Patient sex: F
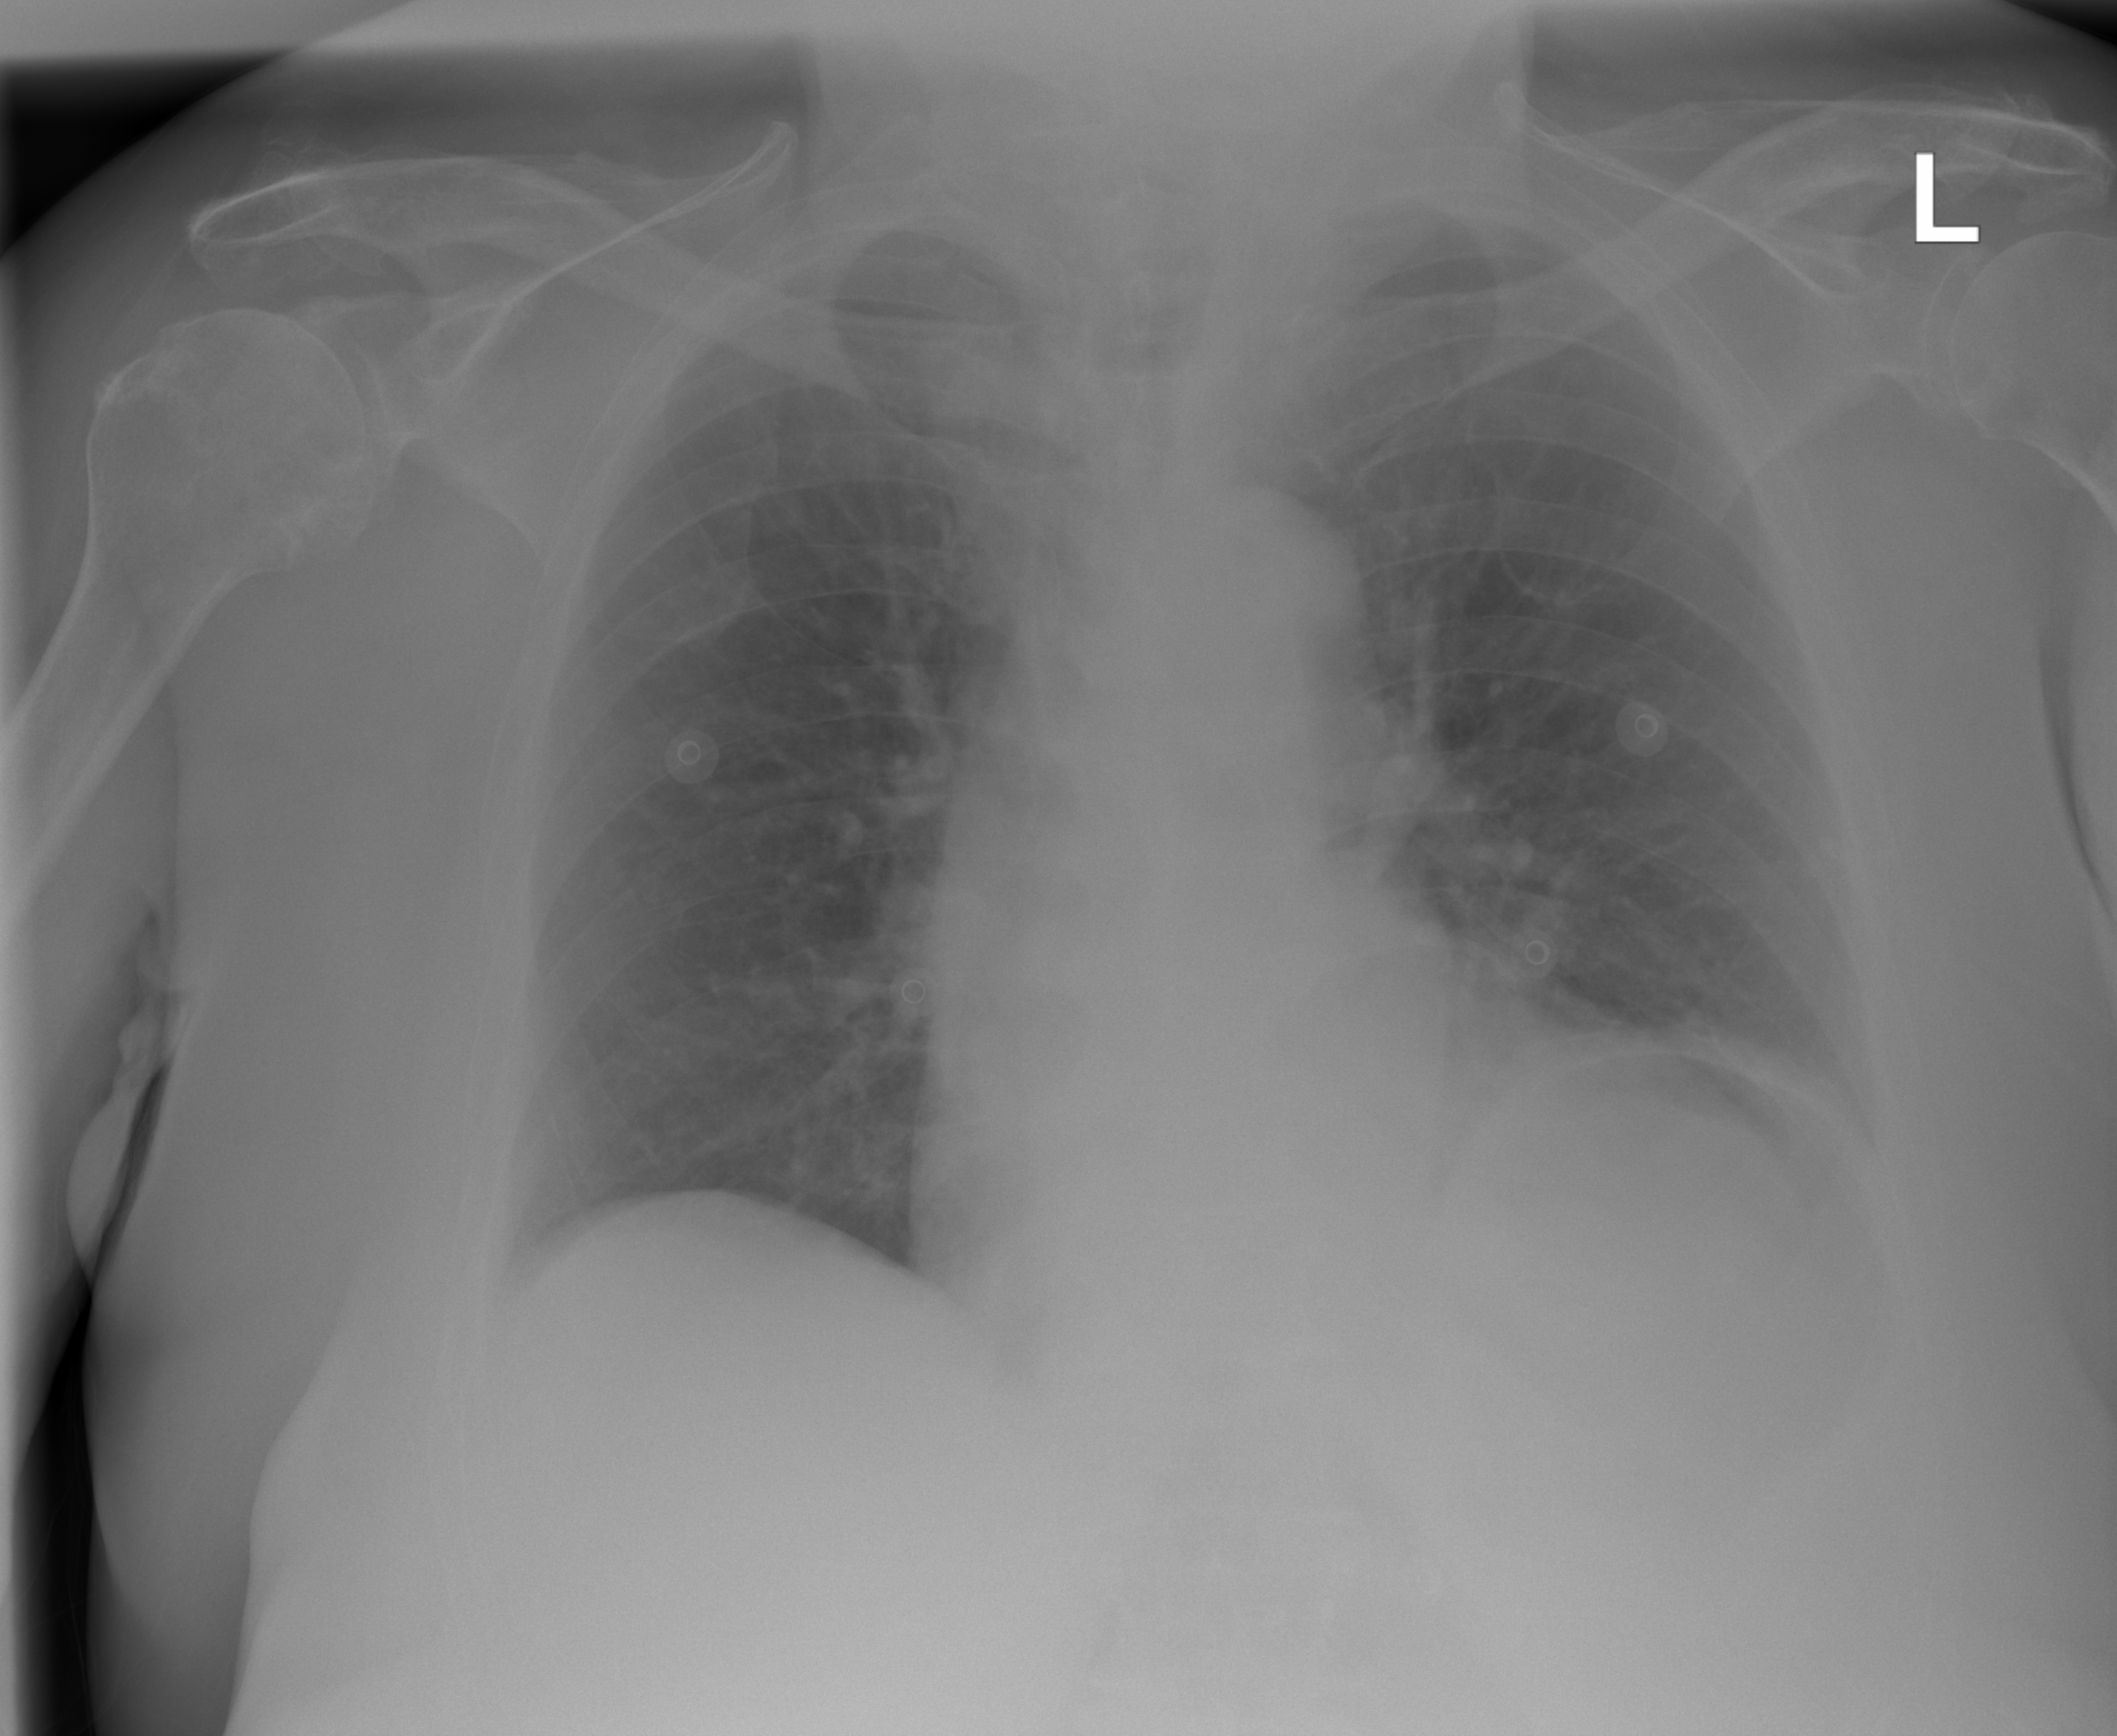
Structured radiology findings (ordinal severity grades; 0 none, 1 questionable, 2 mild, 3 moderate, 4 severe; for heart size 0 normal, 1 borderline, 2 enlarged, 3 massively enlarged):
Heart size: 2
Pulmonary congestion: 0
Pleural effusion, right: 0
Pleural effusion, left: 0
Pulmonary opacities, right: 0
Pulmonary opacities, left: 0
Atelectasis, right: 1
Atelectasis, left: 1